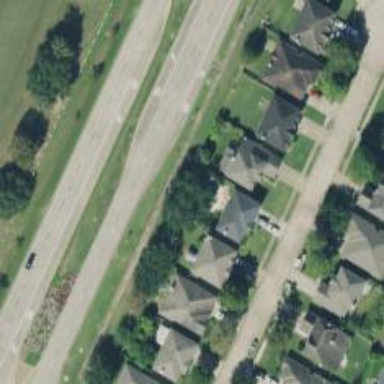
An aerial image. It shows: Primary highway.